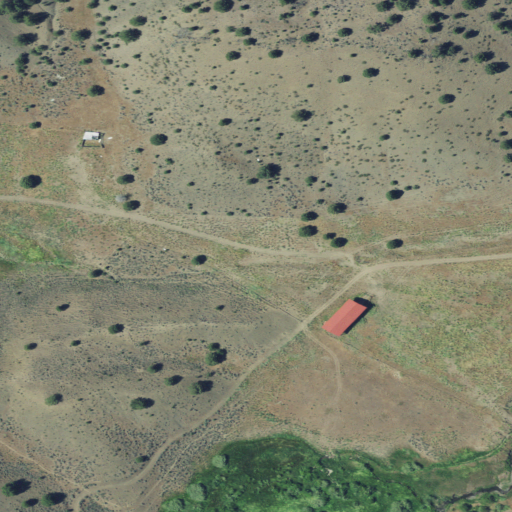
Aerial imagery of valley in Oregon named Blackhorse Draw containing shrub, woody wetlands, open development, and herbaceous wetlands